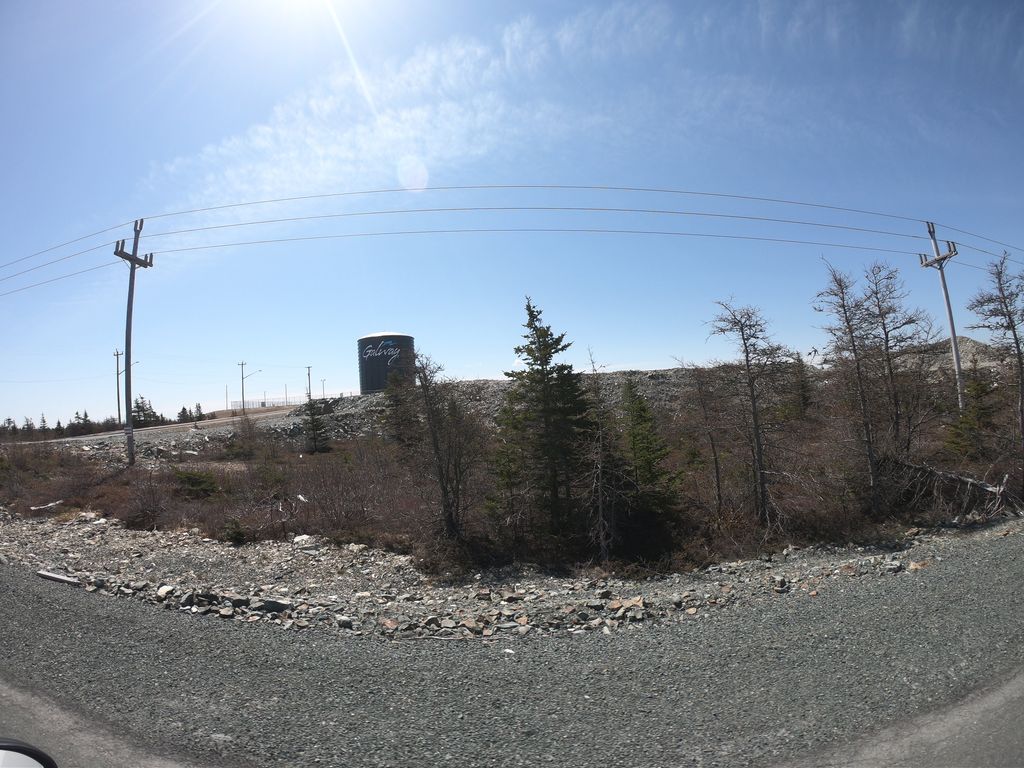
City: st_johns